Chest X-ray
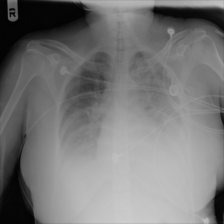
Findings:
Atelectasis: negative
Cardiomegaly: negative
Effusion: negative
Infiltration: negative
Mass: negative
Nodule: negative
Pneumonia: negative
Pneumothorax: negative
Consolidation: negative
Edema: negative
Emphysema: negative
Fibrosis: negative
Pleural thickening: negative
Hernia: negative